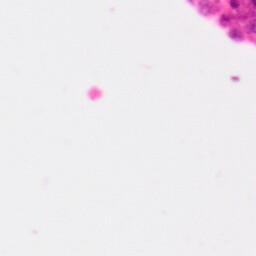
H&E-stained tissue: Colon